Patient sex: M
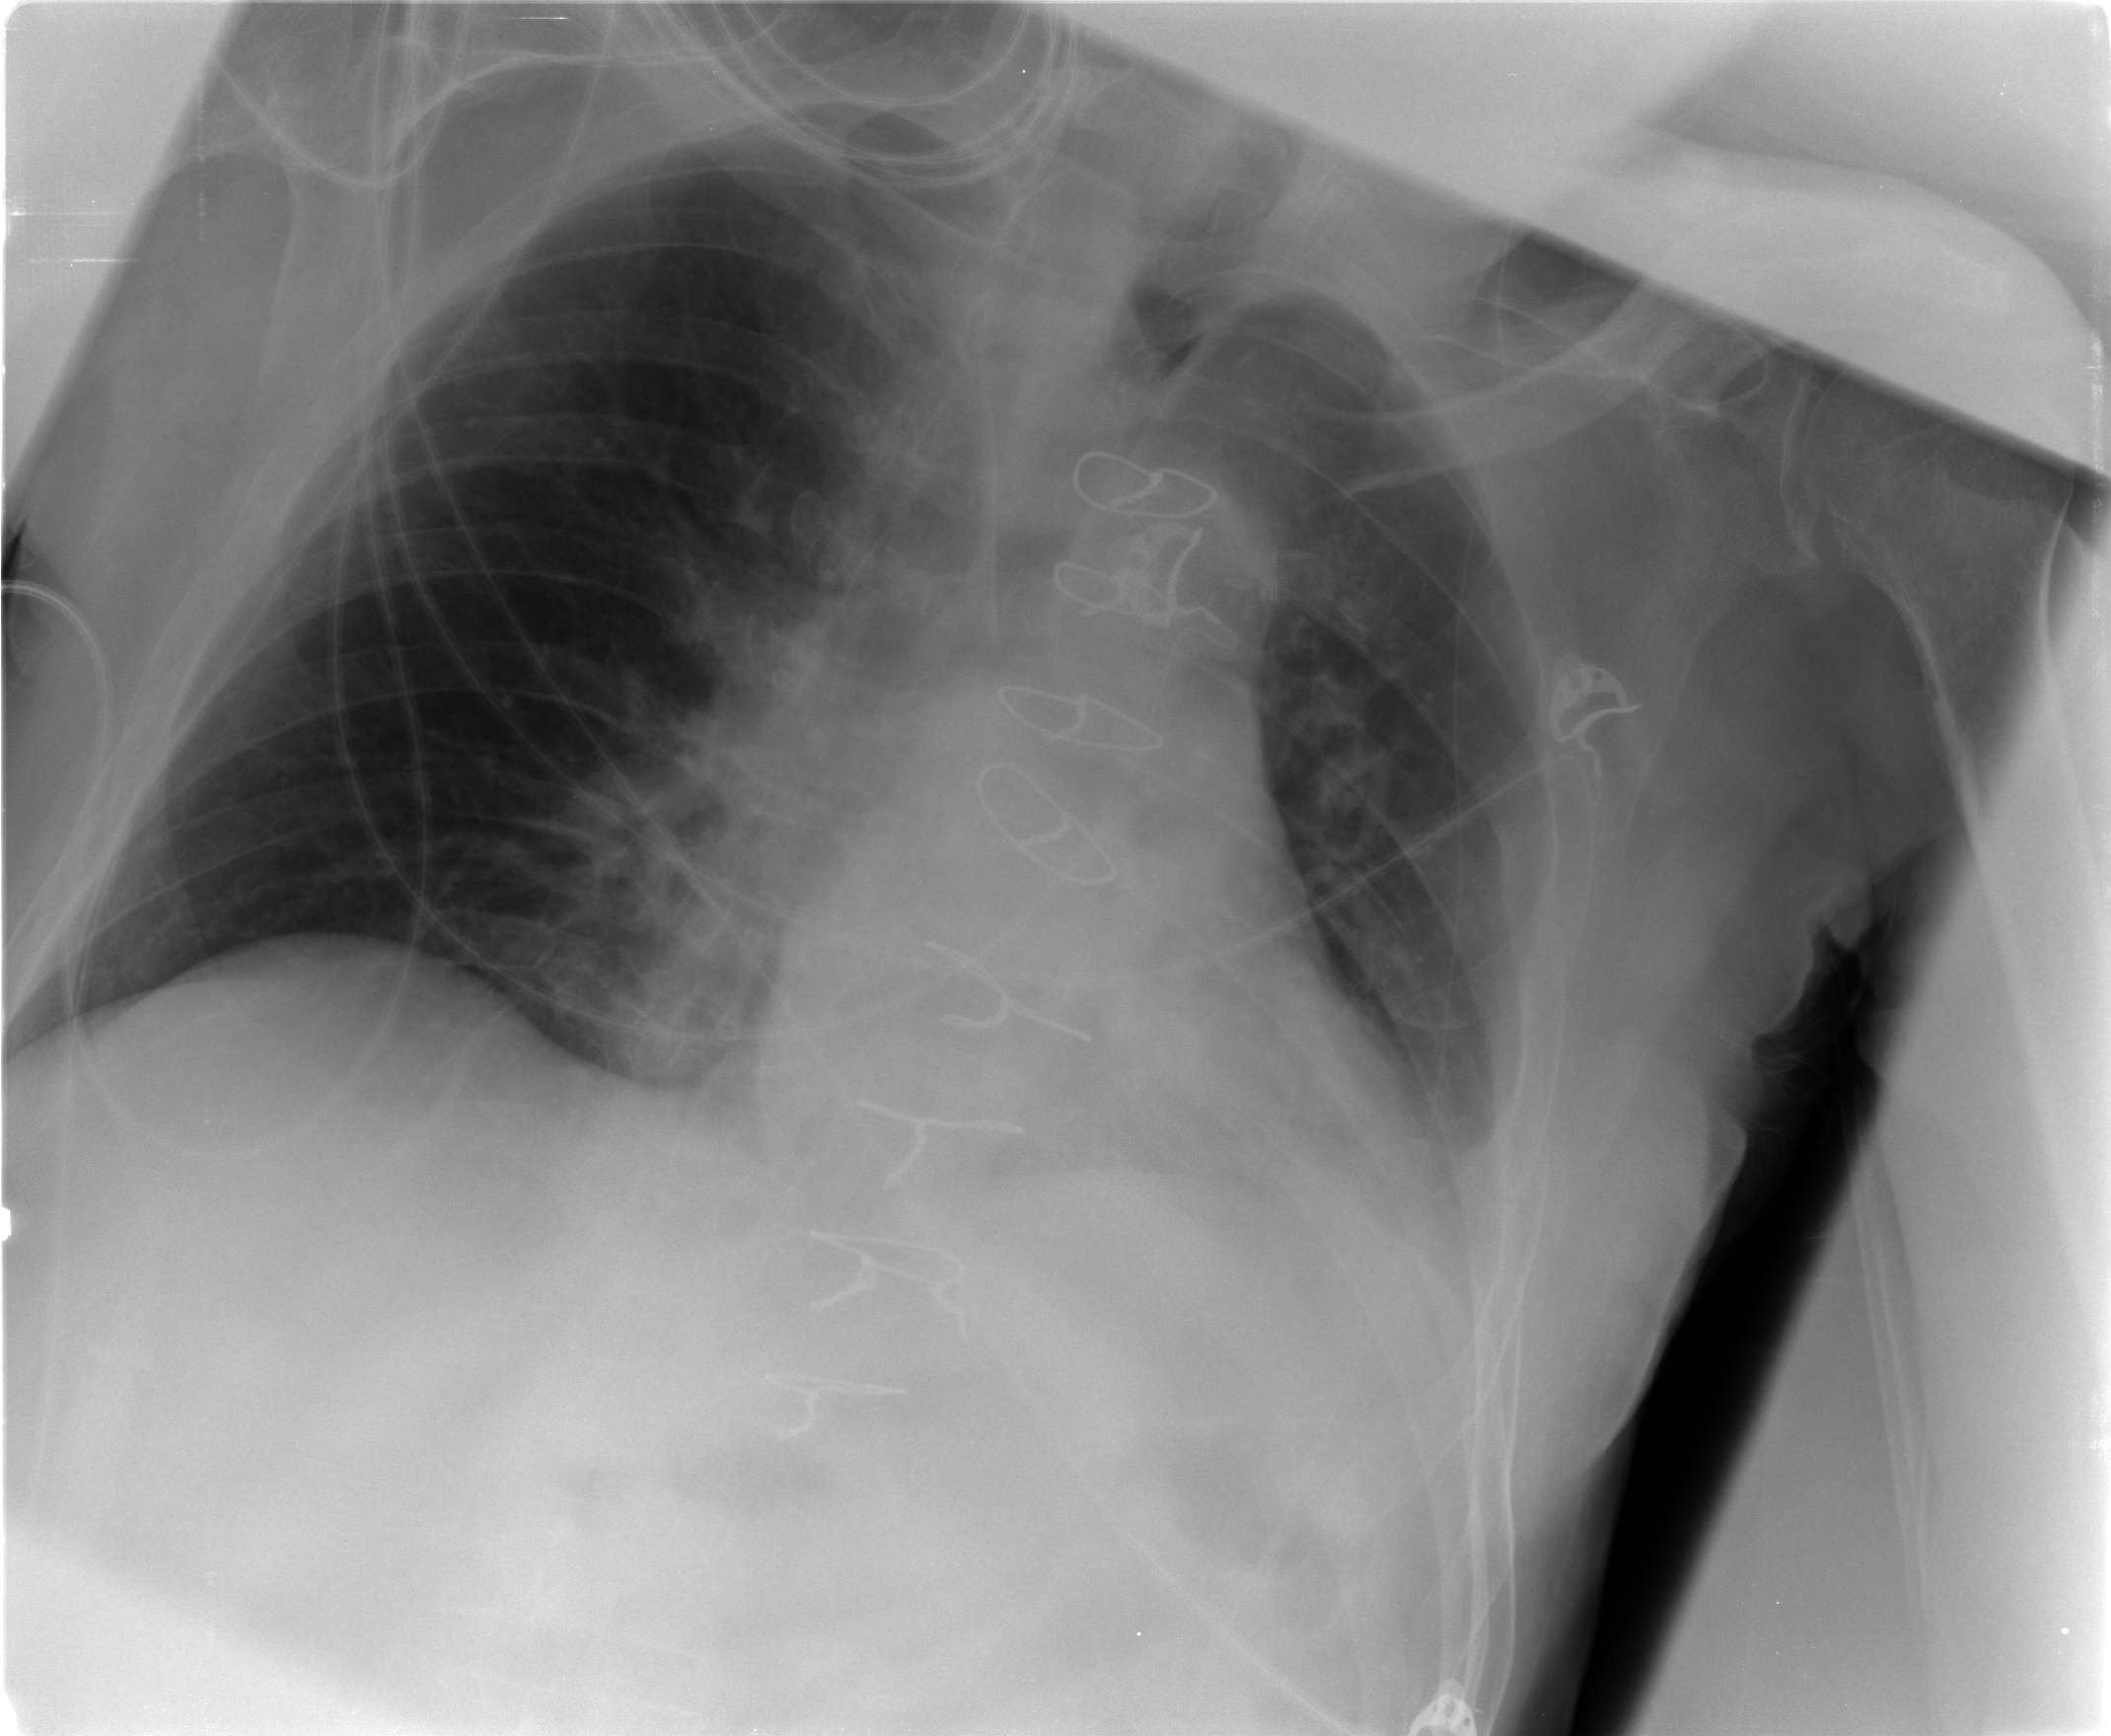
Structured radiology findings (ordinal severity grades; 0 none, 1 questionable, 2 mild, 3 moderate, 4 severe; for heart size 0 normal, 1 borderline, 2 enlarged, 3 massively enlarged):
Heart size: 0
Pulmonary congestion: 2
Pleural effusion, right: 0
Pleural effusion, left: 0
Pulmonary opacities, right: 0
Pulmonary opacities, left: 0
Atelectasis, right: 2
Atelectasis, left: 0